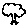
Label: tree